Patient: sex M, age 65
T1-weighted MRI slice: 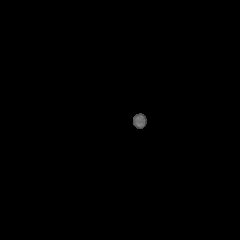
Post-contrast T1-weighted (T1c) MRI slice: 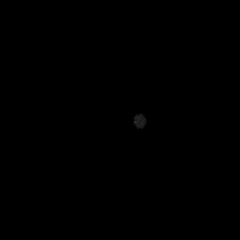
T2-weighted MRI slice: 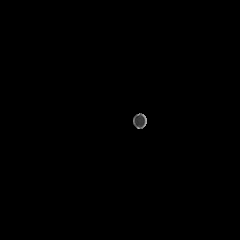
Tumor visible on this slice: no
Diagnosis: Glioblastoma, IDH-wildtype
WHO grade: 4